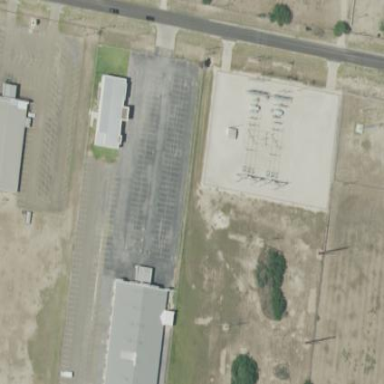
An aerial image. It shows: Distribution power substation secured by fence.